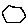
Label: hexagon